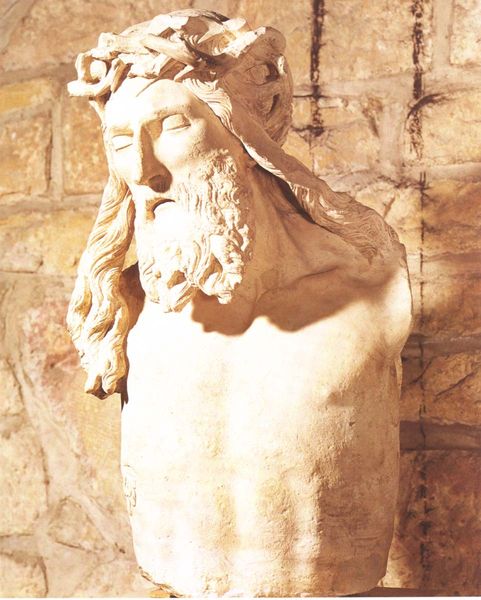
Titel: Büste des gekreuzigten Christus
Künstler: Claus Sluter
Institution: Dijon, Musée Archéologique
Schlagwörter: gott, kopf, schatten, schlaf, brust, marmor, mund, nase, bart, wand, arm, arme, augen, gesicht, stein, tod, tot, vollbart, portrait, porträt, kirche, figur, haare, brustbild, gotik, ohren, renaissance, skulptur, statue, mauer, büste, bauch, oberkörper, hängen, torso, kranz, fragment, sandstein, christus, jesus, leid, leiden, dornen, romanik, fresko, gips, dornenkrone, christi, dornenkranz, gekreuzigter, beschädigt, passion, leidend, armlos, dorne, trauriger blick, gmarmor, dronen